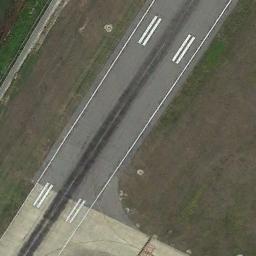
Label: runway